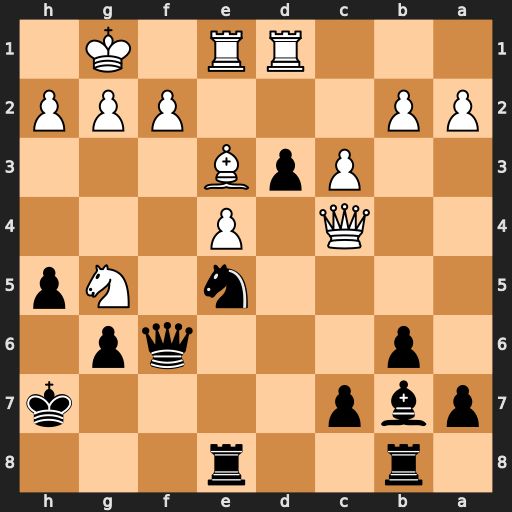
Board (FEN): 1r2r3/pbp4k/1p3qp1/4n1Np/2Q1P3/2PpB3/PP3PPP/3RR1K1
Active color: b
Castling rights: -
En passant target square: -
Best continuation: Qxg5 Qxc7+ Qe7 Qxe7+ Rxe7